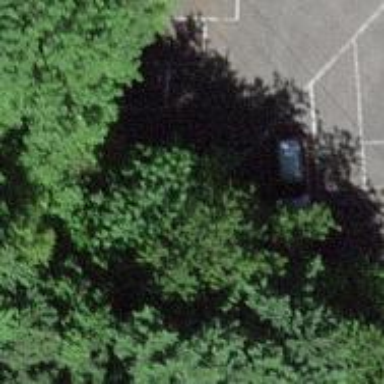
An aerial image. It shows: Road serving as parking aisle.